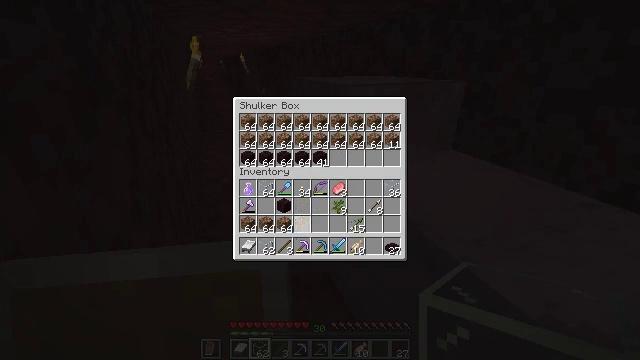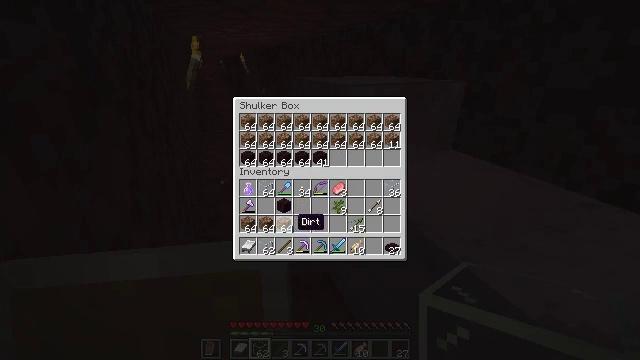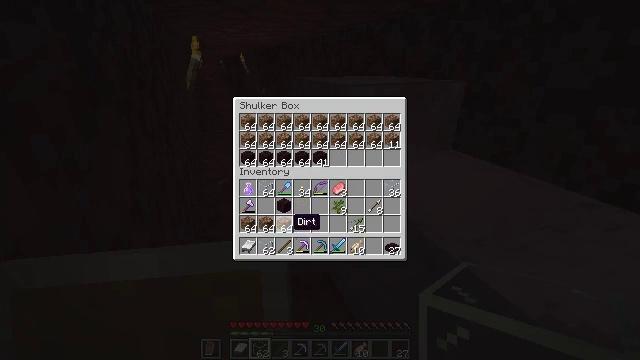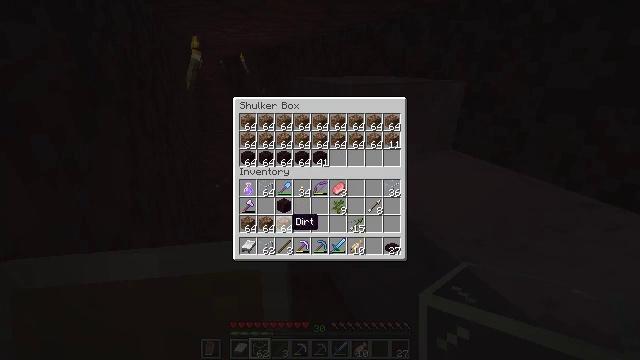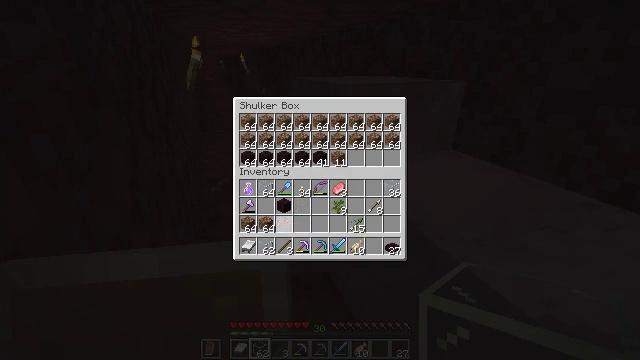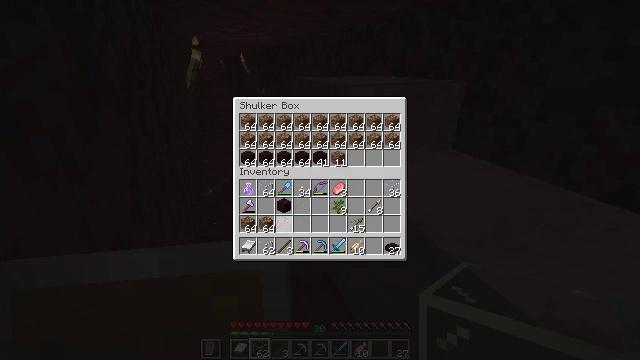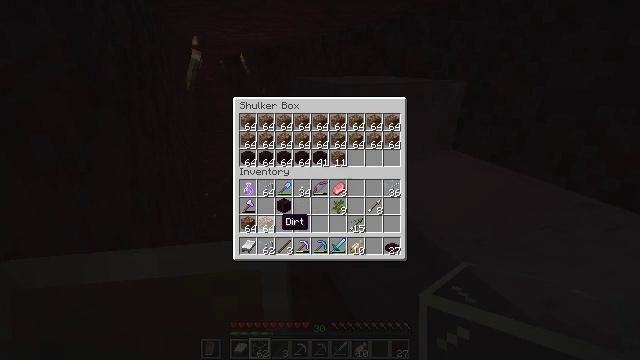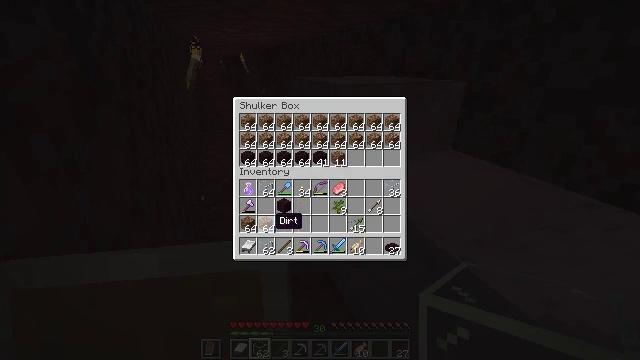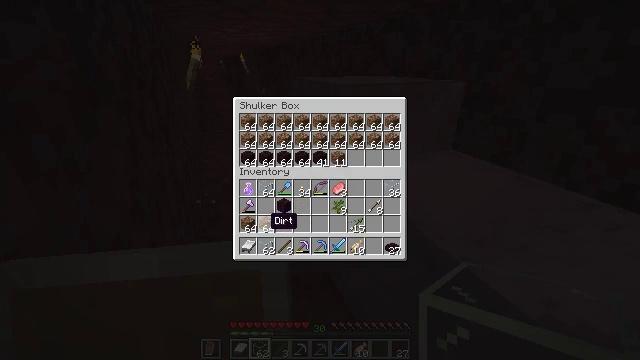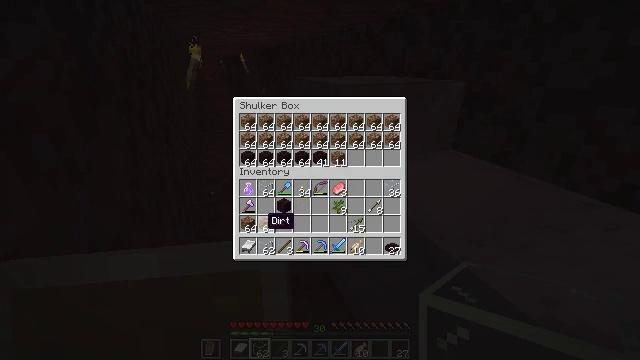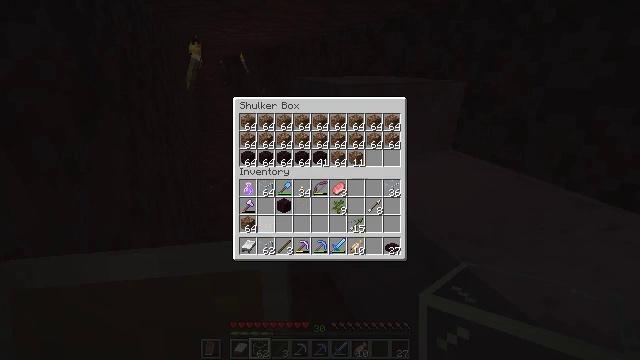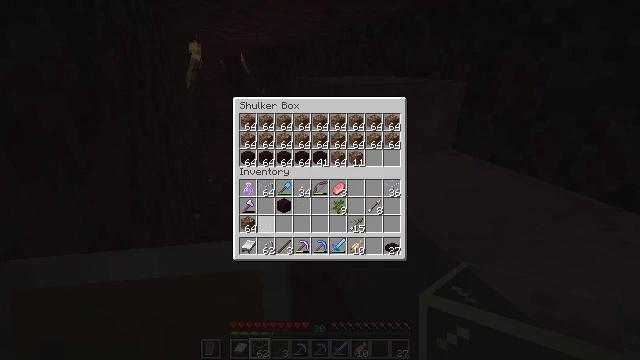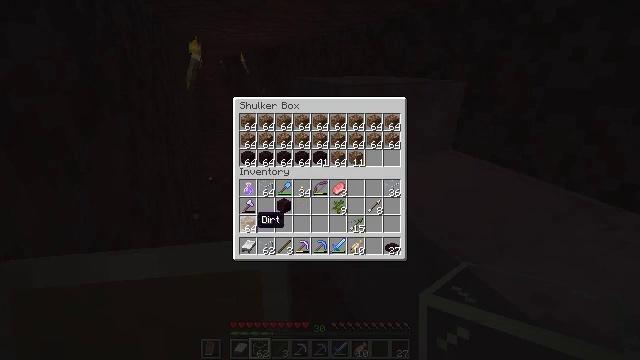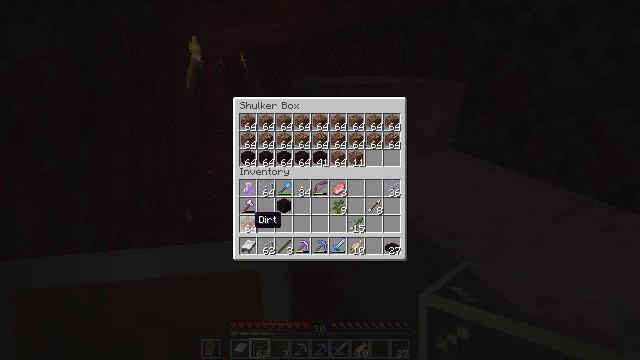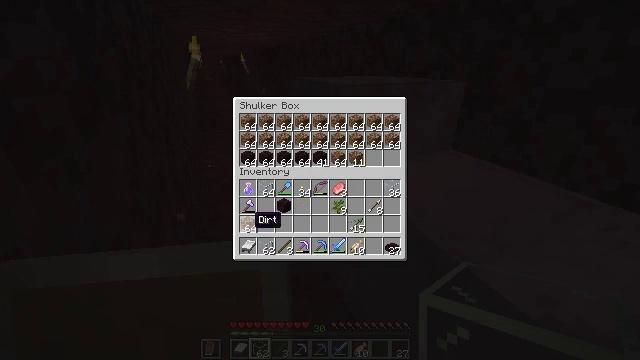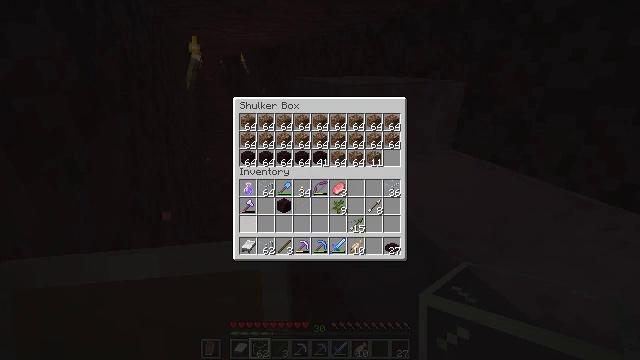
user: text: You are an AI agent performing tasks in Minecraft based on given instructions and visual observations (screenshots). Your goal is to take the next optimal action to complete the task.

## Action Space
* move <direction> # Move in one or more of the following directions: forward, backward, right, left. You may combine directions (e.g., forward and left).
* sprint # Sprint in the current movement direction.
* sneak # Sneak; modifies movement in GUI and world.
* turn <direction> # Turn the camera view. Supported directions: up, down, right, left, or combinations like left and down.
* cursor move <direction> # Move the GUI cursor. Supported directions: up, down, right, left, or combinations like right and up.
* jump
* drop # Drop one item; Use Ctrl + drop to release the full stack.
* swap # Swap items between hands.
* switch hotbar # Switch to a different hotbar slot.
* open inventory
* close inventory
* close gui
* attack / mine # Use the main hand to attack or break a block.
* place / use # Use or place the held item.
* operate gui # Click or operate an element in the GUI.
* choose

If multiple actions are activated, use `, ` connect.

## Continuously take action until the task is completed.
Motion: motion action
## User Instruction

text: Combine nether bricks to craft a nether brick slab.
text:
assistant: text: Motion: sneak, cursor move left
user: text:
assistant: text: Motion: sneak
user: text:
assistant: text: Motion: sneak
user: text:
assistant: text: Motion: sneak, choose
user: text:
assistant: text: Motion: sneak, choose
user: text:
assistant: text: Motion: sneak, choose
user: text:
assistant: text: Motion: sneak
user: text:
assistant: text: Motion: sneak
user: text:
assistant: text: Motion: sneak
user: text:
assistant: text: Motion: sneak, choose
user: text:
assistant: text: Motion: sneak, choose
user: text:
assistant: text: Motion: sneak, cursor move left
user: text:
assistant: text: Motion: sneak
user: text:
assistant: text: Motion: sneak
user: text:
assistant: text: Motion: sneak, choose
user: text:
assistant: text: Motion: sneak, choose
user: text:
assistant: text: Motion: sneak
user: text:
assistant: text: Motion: sneak
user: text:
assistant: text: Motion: sneak
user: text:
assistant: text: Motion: sneak
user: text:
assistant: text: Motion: sneak
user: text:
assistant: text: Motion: sneak, cursor move right
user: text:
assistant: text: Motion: sneak, cursor move right and up
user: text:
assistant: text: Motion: sneak, cursor move right and up
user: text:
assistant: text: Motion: sneak
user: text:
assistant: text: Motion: sneak, cursor move right
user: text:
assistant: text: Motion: sneak, cursor move right and up
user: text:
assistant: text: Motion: sneak
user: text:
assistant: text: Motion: sneak
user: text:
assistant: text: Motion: sneak